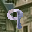
Label: 9